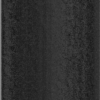
Label: dusty